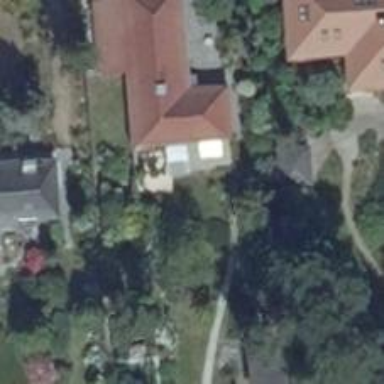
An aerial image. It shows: Simple house.